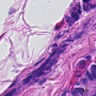
Metastatic tissue present: yes